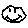
Label: smiley face